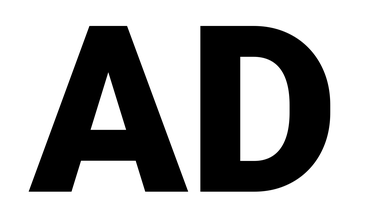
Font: Roboto_Black